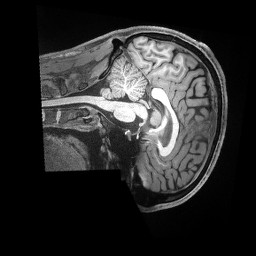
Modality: T1w
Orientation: sagittal
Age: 23
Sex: male
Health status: ill
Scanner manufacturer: siemens
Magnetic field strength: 3 T
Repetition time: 2.5 s
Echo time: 0.00181 s